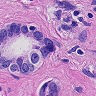
Metastatic tissue present: yes